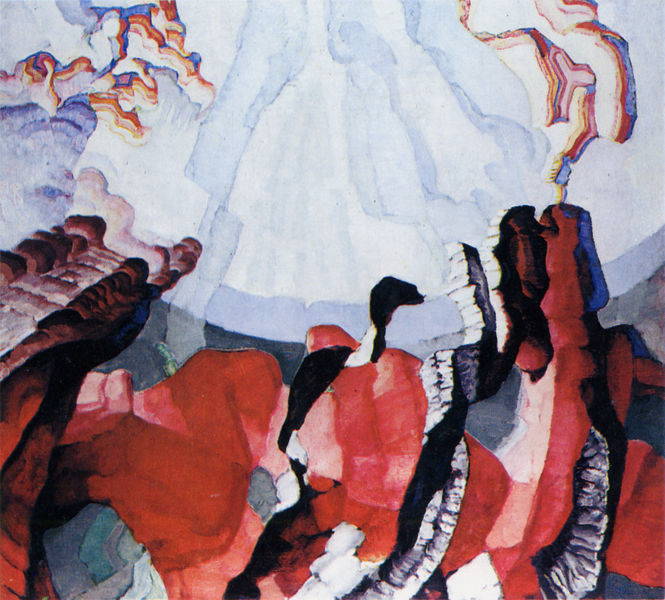
Titel: Die Schöpfung
Künstler: Frantiszek Kupka
Standort: Praha
Institution: Národní galerie v Praze
Schlagwörter: adler, berg, blau, dunkel, felsen, feuer, gemälde, gestein, hand, himmel, schatten, wasser, weiß, wolken, aquarell, frauen, komposition, kubismus, landschaft, menschen, stadt, bewegung, bunt, grau, hell, kleid, kleider, licht, marmor, schwarz, eis, gebäude, rot, schnee, weg, wolke, expressionismus, flächig, muster, rock, tanz, falten, mensch, spitze, stein, steine, öl, felder, horizont, kalt, brücke, rauch, figur, gewand, decke, theater, tänzerin, tänzerinnen, höhle, kontrast, rosa, rund, engel, beine, hellblau, ornage, bein, wellen, komplementär, bogen, perspektive, röcke, moderne, hart, warm, abstrakt, berge, farben, fels, fläche, flächen, gebirge, gipfel, gletscher, klippen, modern, risse, farbe, formen, nebel, schichten, schlucht, steil, winter, figuren, dampf, leiter, sturm, treppe, treppen, braut, ornamente, woken, tiefe, abstraktion, max ernst, flucht, sog, blut, gewölbe, höhe, türme, schichtung, futuristisch, vulkan, alpen, draufsicht, farbflächen, abgrund, eisberg, form, schraffuren, neu, organisch, halbkreis, maserung, kristall, untersicht, expressiv, blitz, felse, fließend, rötlich, kühl, brocken, muschel, farbfelder, schlieren, schemen, jenseits, phantasie, fantasie, quadrat, blauer reiter, kandinsky, quadratisch, scholle, russisch, dreidimensionalität, facetten, gegenstandslos, brüche, verläufe, auflösung, prisma, spalte, krater, hochzeitskleid, ritz, zerfurcht, transzendent, fel, schreie, schichtungen, tiefenwirkung, engelssturz, cancan, gefächert, temperamalerei, blick nach oben, stufenförmig, nimmel, chow chow, expresionist, getsaffelt, geweölbe, grand canyon, modern abstrakt, moulinrouge, sinneseindruck, wiederholungen